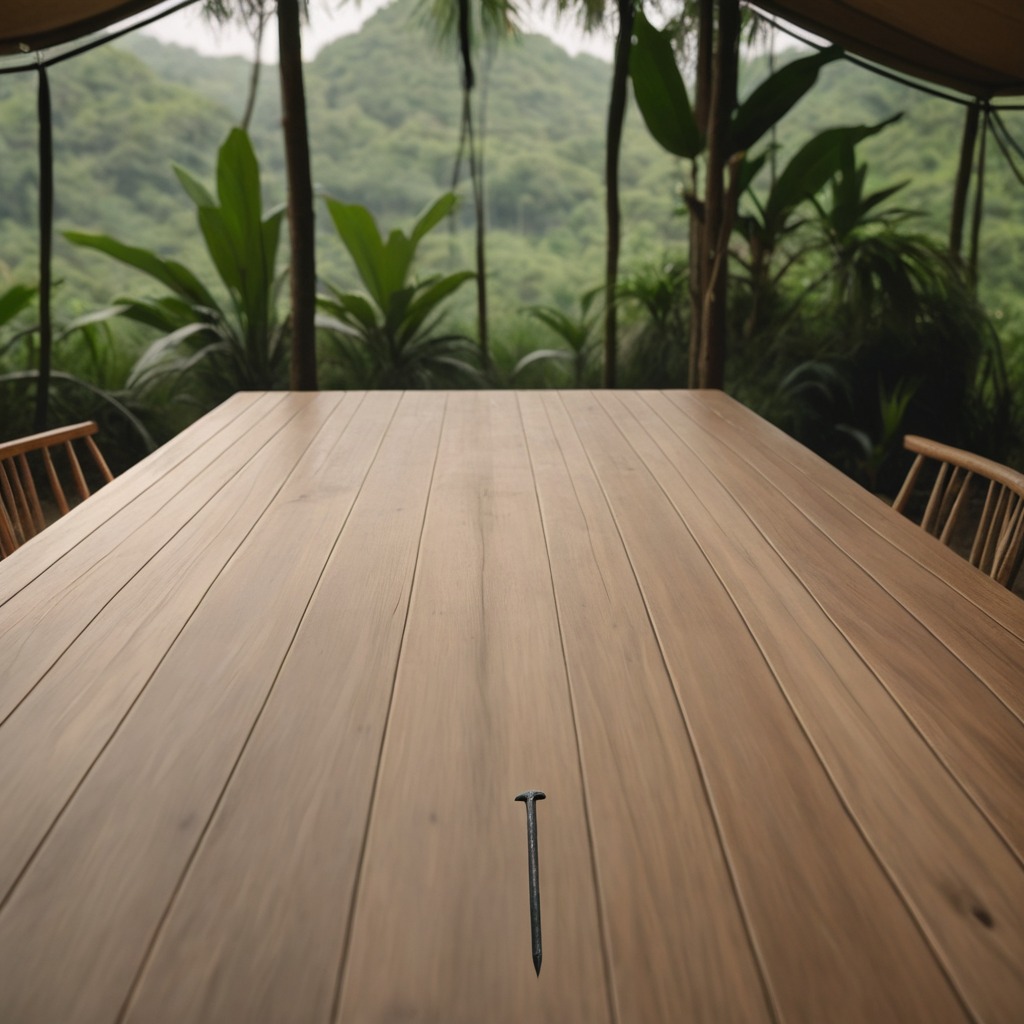
An iron nail is lying on a wooden table inside a jungle field workshop tent.